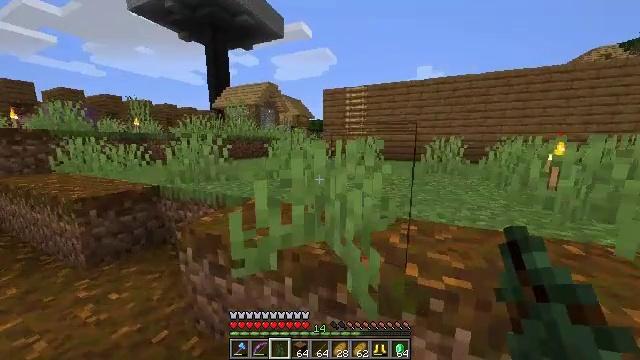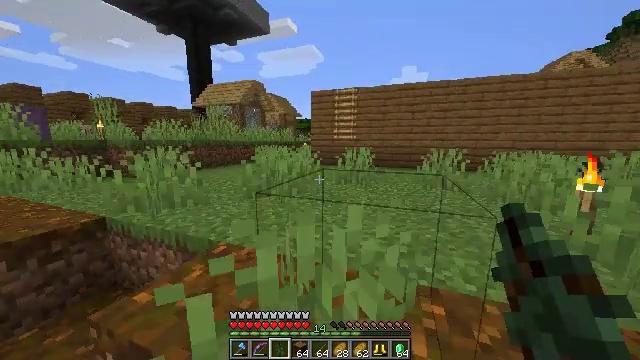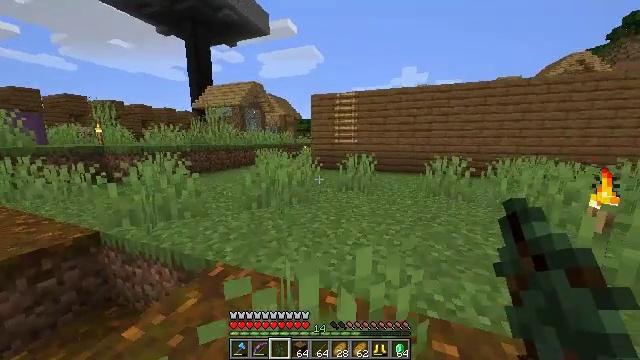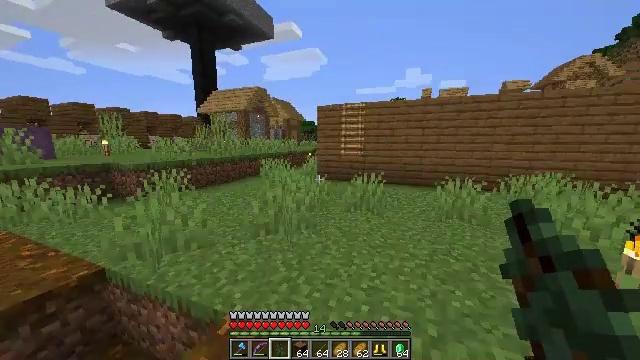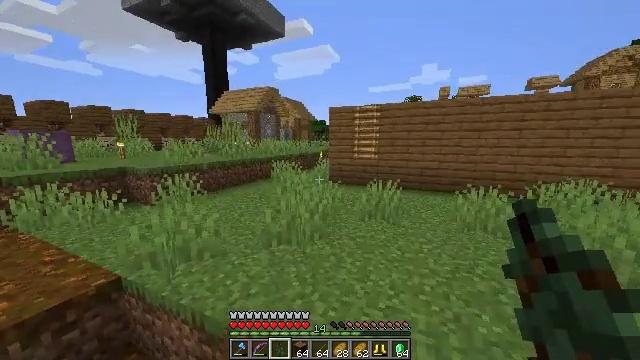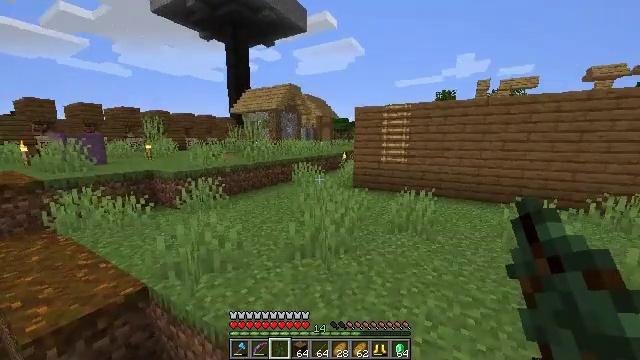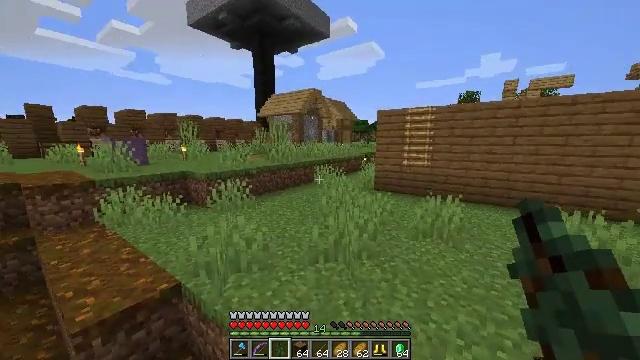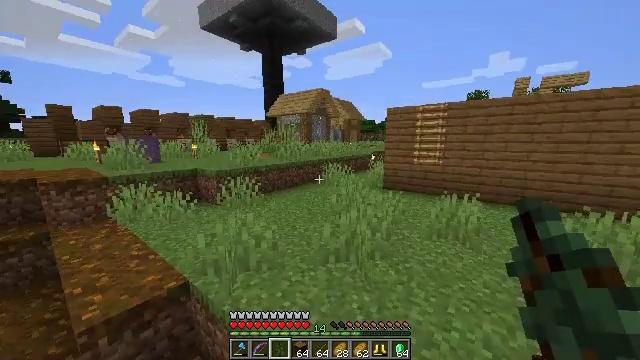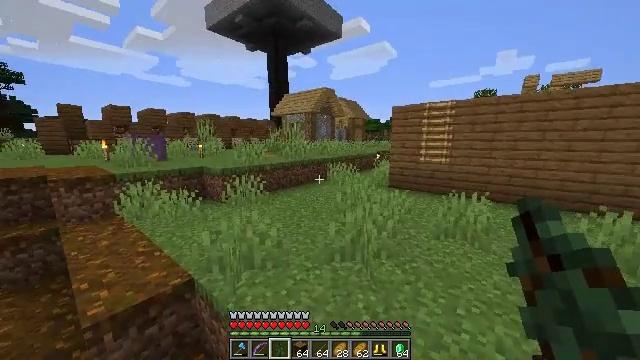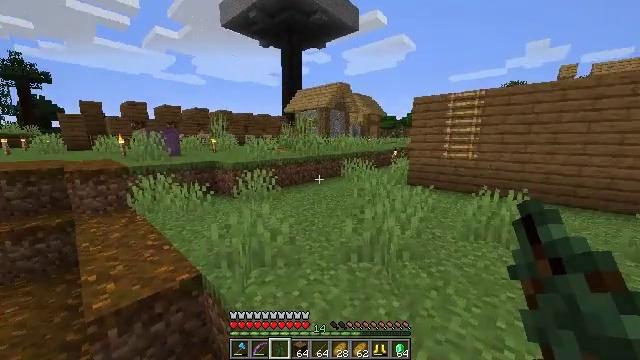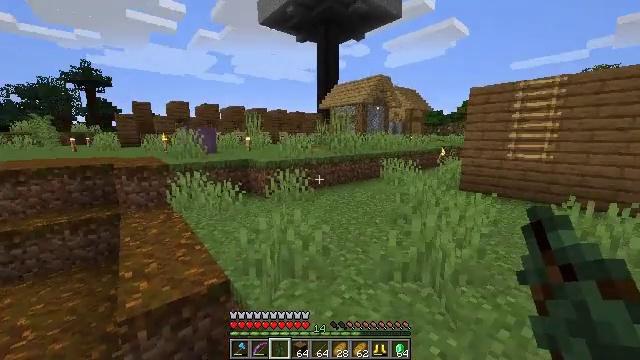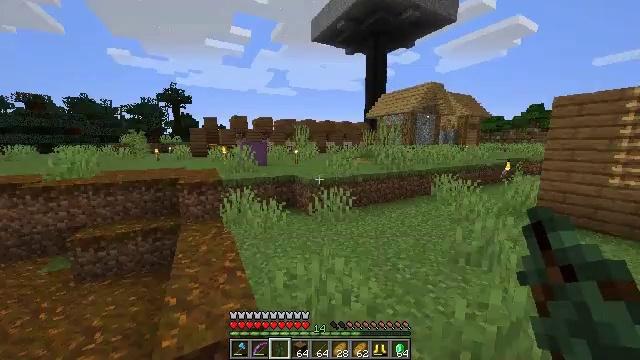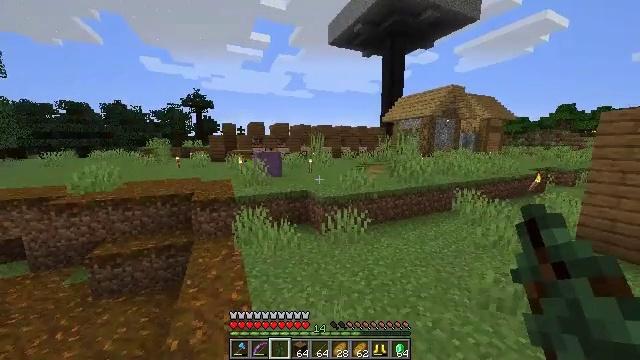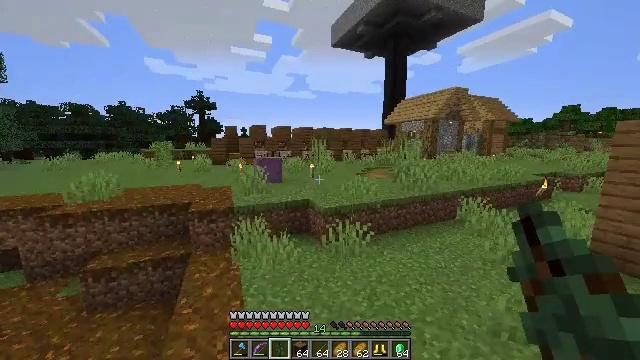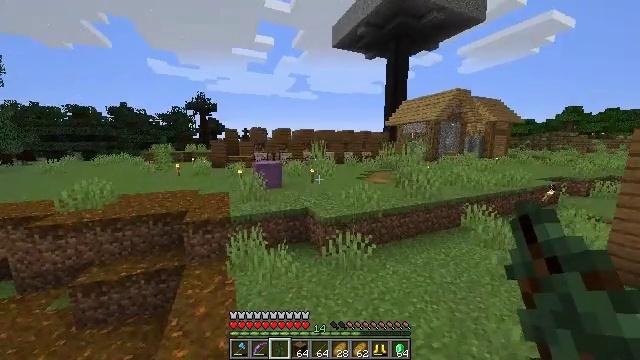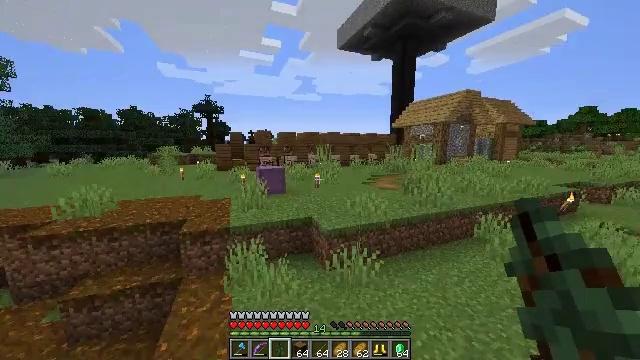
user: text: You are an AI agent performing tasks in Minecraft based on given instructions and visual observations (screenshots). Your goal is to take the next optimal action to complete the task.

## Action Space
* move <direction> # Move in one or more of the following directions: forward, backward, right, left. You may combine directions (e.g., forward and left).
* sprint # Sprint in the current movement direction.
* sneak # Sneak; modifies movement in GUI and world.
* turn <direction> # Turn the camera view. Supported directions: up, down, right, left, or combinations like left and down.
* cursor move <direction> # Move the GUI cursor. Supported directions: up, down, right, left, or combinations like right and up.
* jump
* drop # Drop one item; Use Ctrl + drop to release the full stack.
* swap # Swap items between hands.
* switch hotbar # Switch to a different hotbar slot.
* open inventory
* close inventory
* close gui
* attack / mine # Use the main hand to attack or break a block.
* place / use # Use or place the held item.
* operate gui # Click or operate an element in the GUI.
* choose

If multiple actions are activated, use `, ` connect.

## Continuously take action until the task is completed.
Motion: motion action
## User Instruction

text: Attack the shulker box to pick it up.
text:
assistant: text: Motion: move forward, sprint, turn right, jump
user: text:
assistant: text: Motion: move forward, sprint, jump
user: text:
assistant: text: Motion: move forward, sprint, jump
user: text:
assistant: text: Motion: move forward, sprint, turn left, jump
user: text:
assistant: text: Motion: move forward, sprint, turn left, jump
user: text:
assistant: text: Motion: move forward, sprint, turn left, jump
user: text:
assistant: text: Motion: move forward, sprint, turn left, jump
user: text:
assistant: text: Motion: move forward, sprint, turn left, jump
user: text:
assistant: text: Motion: move forward, sprint, turn left, jump
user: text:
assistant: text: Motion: move forward, sprint, turn left, jump
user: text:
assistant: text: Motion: move forward, sprint, turn left and up, jump
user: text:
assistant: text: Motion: move forward, sprint, turn left, jump
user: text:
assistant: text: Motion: move forward, sprint, jump
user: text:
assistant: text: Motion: move forward, sprint, jump
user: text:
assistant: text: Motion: move forward, sprint, turn left, jump
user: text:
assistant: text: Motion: move forward, sprint, jump
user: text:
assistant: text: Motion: move forward, sprint, turn left, jump
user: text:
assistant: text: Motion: move forward, sprint, turn left, jump
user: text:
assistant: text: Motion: move forward, sprint, turn left
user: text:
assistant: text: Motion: move forward, sprint, turn left
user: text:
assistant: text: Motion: move forward, sprint, turn left
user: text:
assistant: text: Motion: move forward, sprint, turn left
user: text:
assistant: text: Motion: move forward, sprint, turn left
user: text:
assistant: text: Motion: move forward, sprint, turn left
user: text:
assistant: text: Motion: move forward, sprint, turn left and down, jump
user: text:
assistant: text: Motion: move forward, sprint, turn left and down, jump
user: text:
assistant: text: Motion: move forward, sprint, turn left and down, jump
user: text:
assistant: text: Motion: move forward, sprint, turn left and down, jump
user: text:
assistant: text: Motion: move forward, sprint, turn down, jump
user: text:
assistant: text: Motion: move forward, sprint, turn down